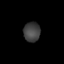
Tissue: skin
Cell type: Epithelial cells
Senescence score: 0.2425
Nuclear area (px): 322
Mean DAPI intensity: 64.45